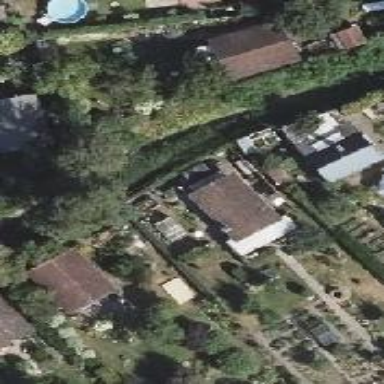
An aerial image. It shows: Plot in the allotments.